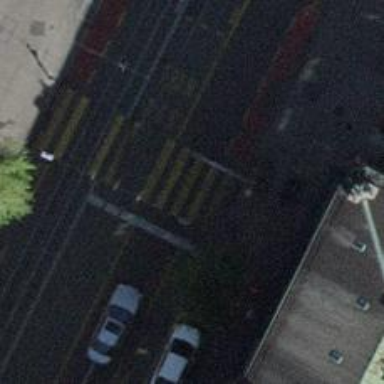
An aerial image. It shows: Crossing with zebra traffic signals.